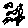
Label: fish